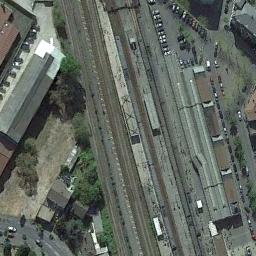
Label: railway